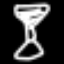
Label: hourglass